Aerial crown-view tile of a tropical tree (Barro Colorado Island, Panama), acquired 20240716:
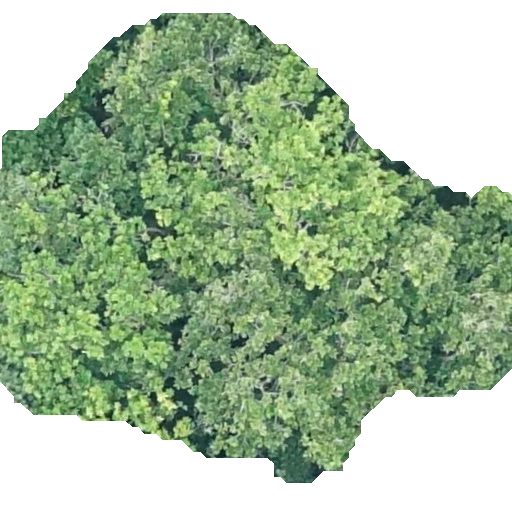
Species: Anacardium excelsum
GBIF accepted scientific name: Anacardium excelsum
Crown area: 296.804 m²